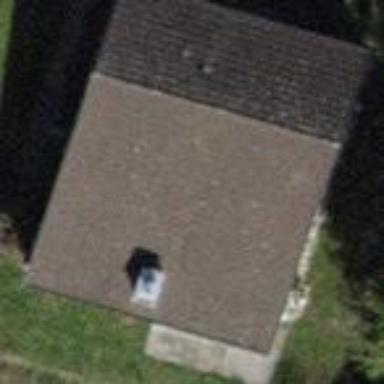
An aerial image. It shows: Building with tiled roof.